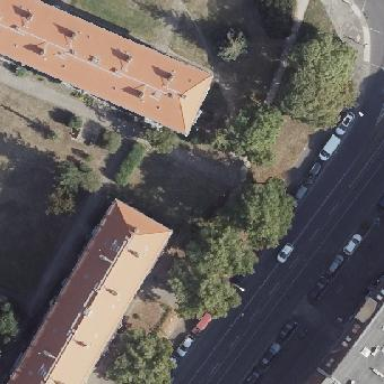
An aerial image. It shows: Hipped roof on apartment building.